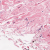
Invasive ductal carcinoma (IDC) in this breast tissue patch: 0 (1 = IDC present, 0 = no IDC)